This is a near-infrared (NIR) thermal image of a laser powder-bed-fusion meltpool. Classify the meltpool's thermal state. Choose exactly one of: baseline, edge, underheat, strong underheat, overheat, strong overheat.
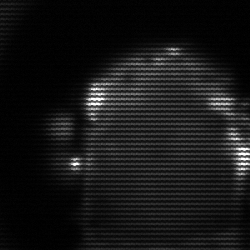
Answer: baseline